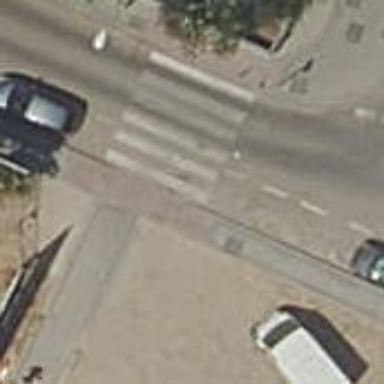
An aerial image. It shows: Footway surfaced with paving stones.